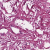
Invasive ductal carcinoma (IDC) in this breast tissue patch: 0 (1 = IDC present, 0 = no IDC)